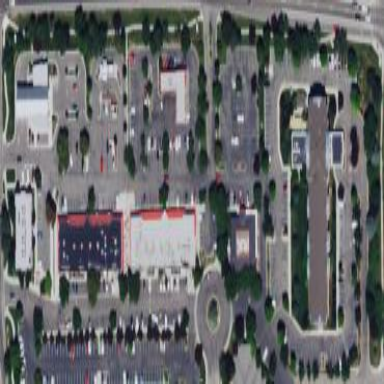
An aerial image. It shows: Retail area.